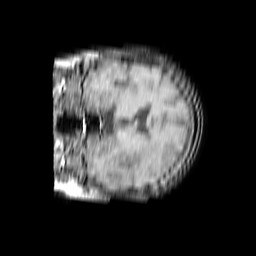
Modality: T1w
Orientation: coronal
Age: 61
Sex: female
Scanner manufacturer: philips
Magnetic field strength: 1.5 T
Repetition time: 0.1889 s
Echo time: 0.001832 s